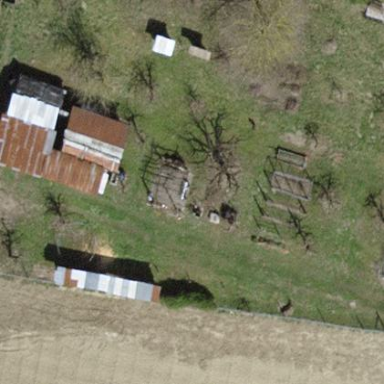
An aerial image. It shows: Farmyard area.